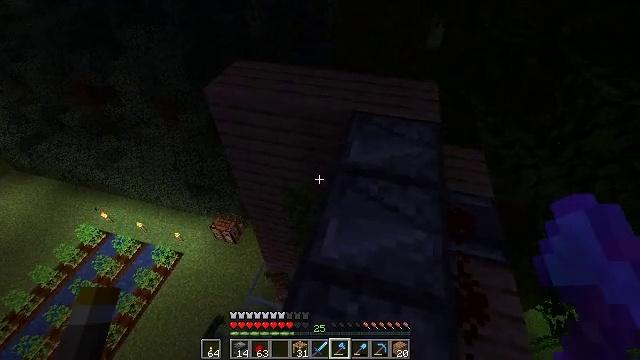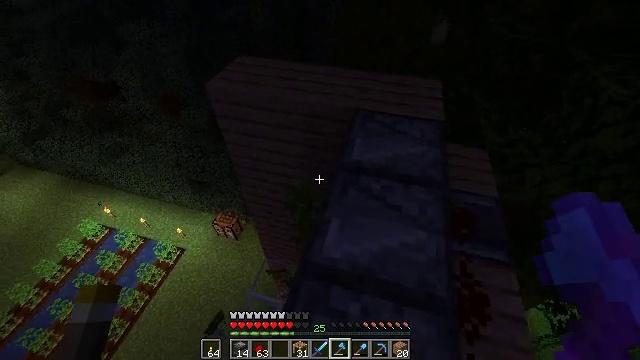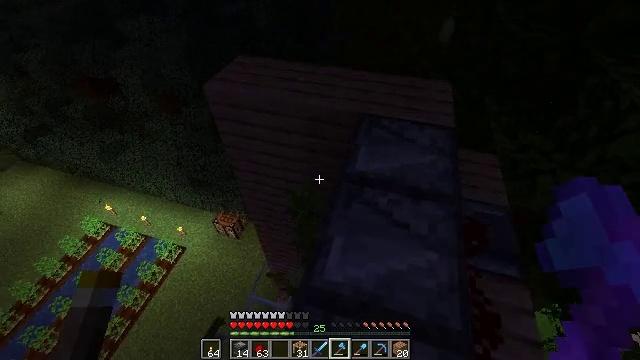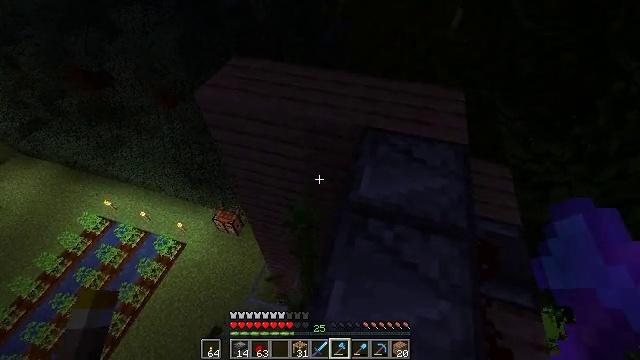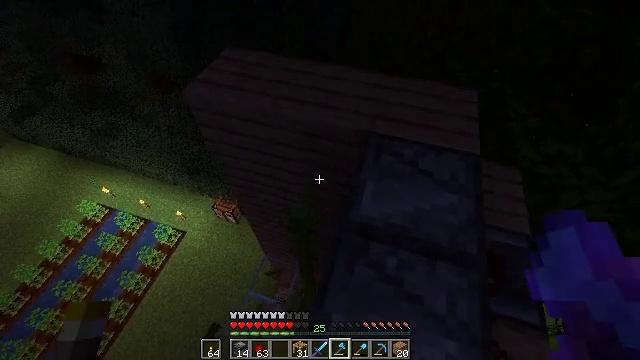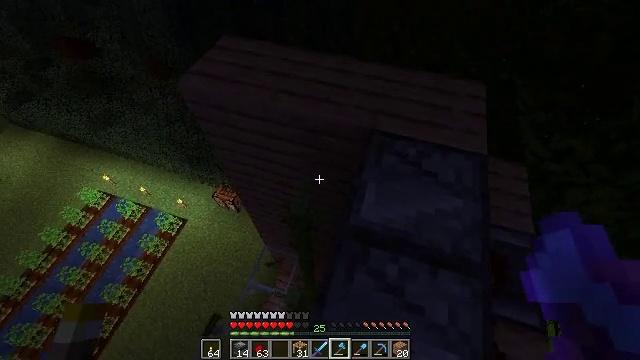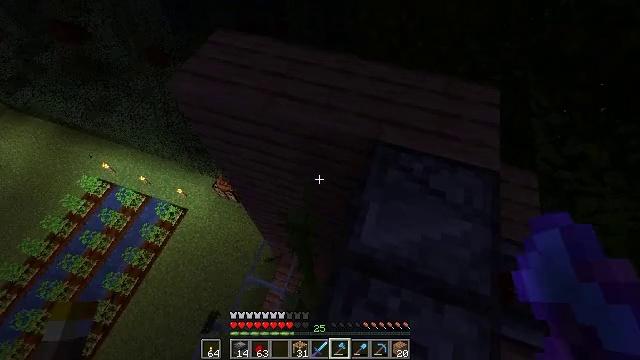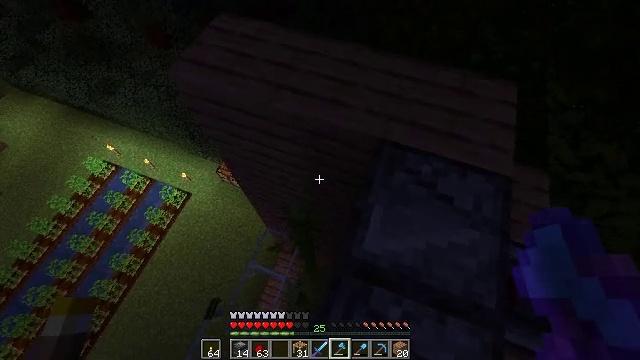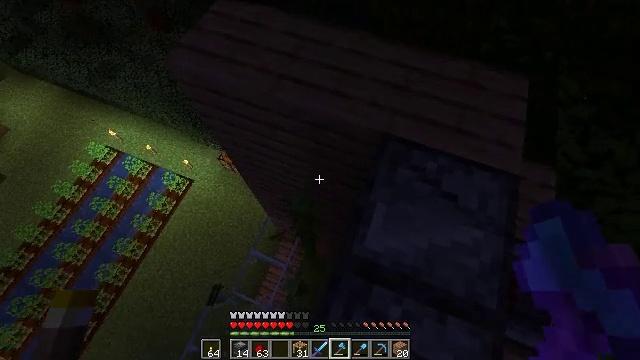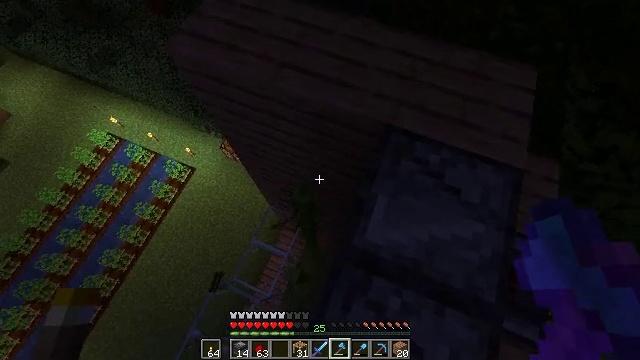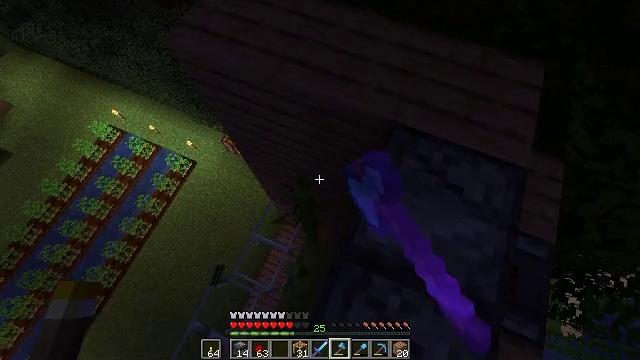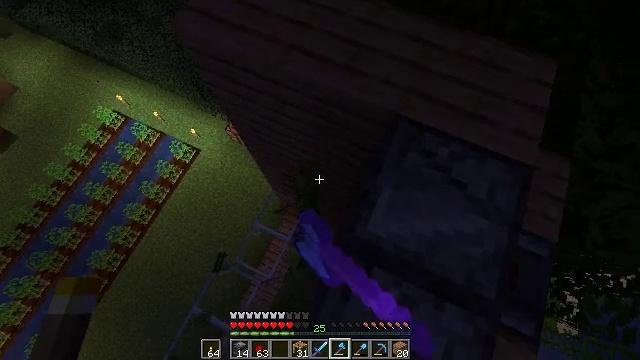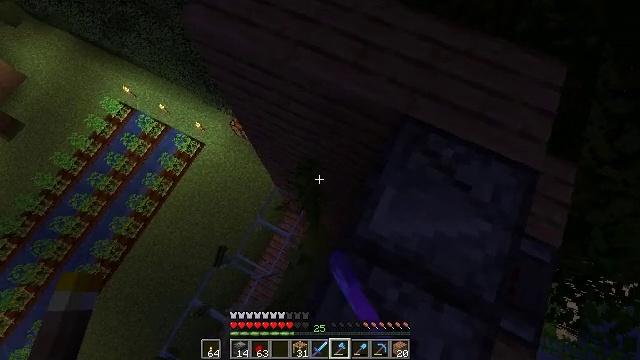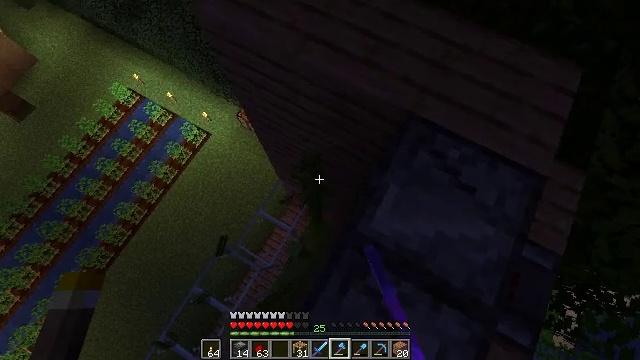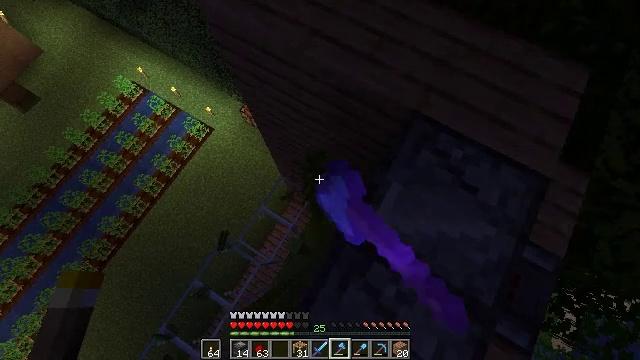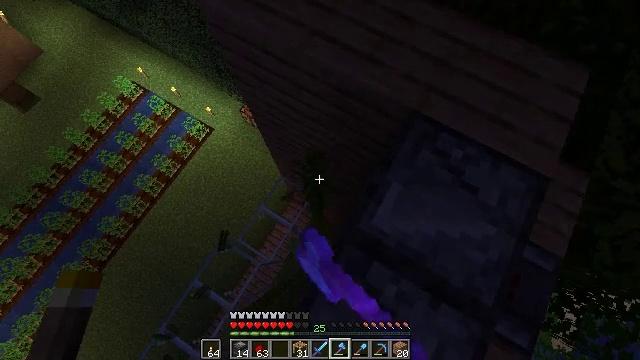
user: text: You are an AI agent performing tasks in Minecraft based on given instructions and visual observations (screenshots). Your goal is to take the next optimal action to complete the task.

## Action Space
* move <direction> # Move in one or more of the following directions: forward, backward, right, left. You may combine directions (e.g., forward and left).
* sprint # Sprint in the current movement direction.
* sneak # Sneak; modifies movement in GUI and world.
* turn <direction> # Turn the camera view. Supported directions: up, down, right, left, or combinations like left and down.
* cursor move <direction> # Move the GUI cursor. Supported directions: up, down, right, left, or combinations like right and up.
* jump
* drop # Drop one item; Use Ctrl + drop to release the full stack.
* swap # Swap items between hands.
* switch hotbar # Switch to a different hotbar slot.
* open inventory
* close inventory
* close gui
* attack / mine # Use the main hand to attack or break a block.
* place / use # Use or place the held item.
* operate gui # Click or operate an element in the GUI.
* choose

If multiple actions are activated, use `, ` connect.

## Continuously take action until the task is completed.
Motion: motion action
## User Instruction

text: Mine bamboo with your hand.
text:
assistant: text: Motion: move forward
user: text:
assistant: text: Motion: move forward
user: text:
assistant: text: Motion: move forward, turn down
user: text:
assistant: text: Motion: move forward, turn down
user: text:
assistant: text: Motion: move forward, turn down
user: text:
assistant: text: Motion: move forward, turn down
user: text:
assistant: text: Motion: turn left and down
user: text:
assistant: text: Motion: turn left and down
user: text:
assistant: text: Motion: turn down, attack / mine
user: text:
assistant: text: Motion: turn down, attack / mine
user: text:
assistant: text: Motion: turn left and down, attack / mine
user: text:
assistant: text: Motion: turn left, attack / mine
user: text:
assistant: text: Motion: turn left and down, attack / mine
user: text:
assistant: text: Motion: turn left, attack / mine
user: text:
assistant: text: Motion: attack / mine
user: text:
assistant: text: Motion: attack / mine
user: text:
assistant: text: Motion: attack / mine
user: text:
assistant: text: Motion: attack / mine
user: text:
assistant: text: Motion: attack / mine
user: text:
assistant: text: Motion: attack / mine
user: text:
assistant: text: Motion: attack / mine
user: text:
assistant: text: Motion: attack / mine